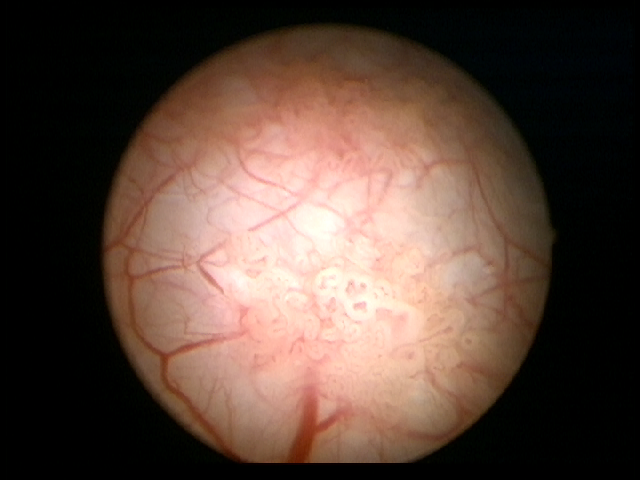
Modality: WLC
Class: Malignant
Subclass: LowGradePapillary
Lesion: L1
Stage: Ta
Morphology: Papillary
Bladder cancer association: Yes